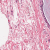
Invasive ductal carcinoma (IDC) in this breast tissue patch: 0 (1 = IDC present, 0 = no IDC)